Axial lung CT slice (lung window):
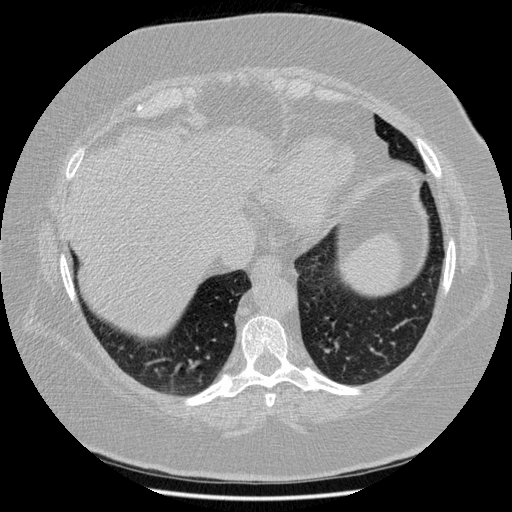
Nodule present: no